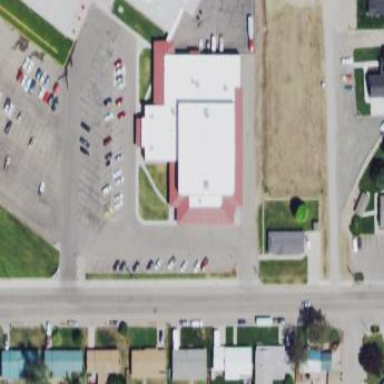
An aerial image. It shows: School building.